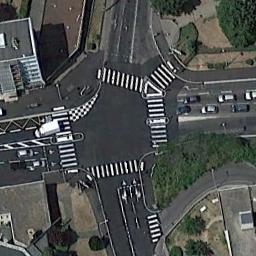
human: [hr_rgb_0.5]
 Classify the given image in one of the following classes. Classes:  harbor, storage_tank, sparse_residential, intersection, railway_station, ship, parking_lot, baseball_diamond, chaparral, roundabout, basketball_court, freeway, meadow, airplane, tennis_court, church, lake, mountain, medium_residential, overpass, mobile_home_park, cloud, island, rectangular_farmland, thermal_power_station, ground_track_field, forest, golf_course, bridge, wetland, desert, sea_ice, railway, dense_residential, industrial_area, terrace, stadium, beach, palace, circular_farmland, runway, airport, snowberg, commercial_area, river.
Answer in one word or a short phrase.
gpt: intersection